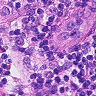
Metastatic tissue present: no